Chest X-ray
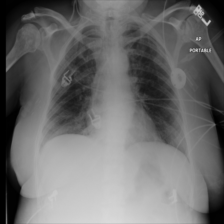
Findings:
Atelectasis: negative
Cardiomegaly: negative
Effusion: negative
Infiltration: positive
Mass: negative
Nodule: negative
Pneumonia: negative
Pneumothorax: negative
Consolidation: negative
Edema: negative
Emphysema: negative
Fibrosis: negative
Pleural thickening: negative
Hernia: negative